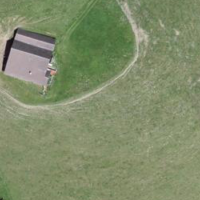
EUNIS habitat code: 24
Species observed at this site:
Campanula glomerata